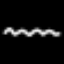
Label: squiggle